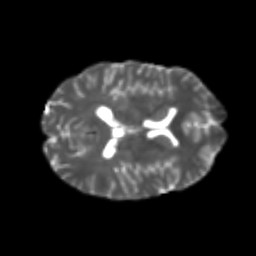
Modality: T2w
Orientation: axial
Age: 23
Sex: female
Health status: healthy
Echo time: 0.074 s